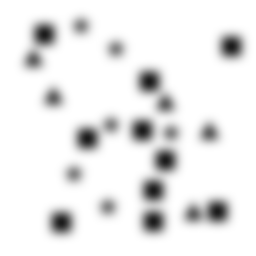
Squares: 10
Triangles: 5
Stars: 6
Total shapes: 21